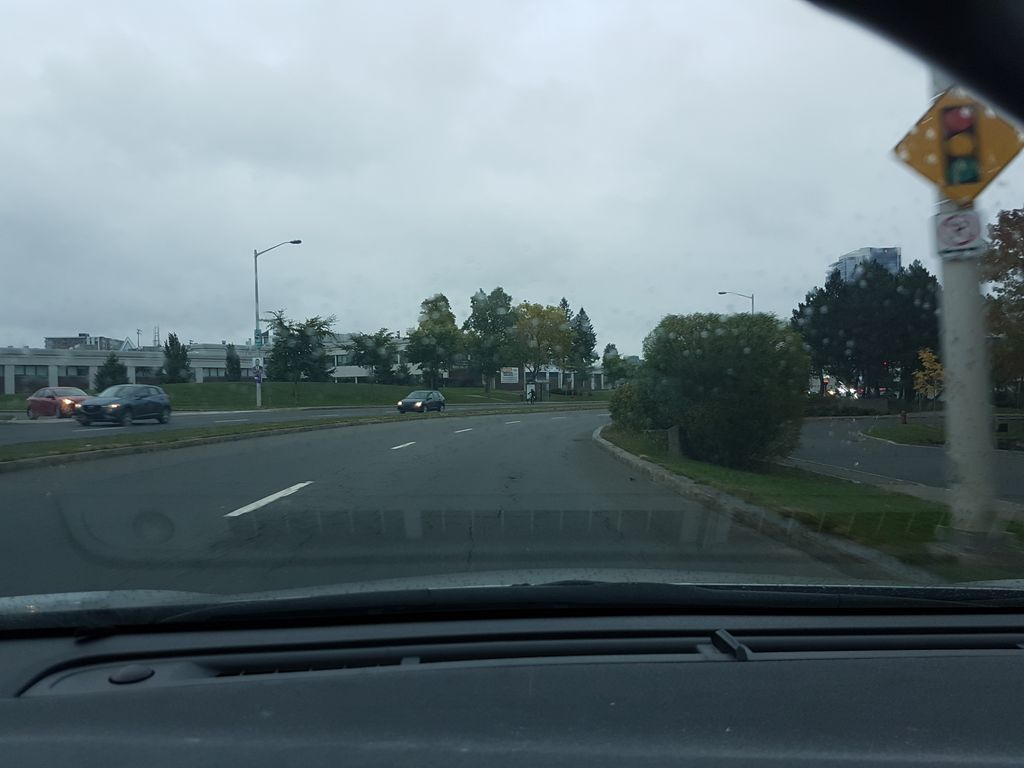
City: quebec_city